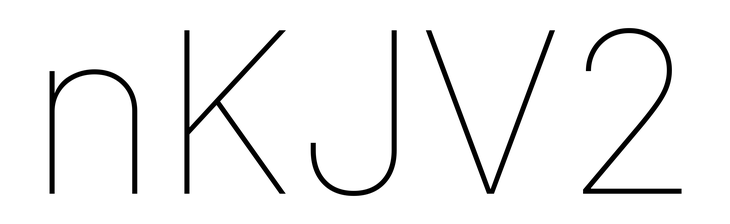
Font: Inter_Thin